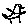
Label: bird